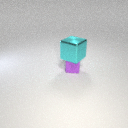
small purple rubber cube below large cyan metal cube